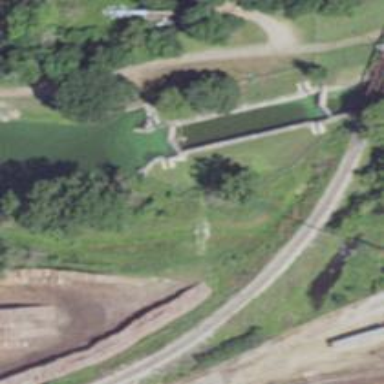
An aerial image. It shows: Lock gate on waterway.